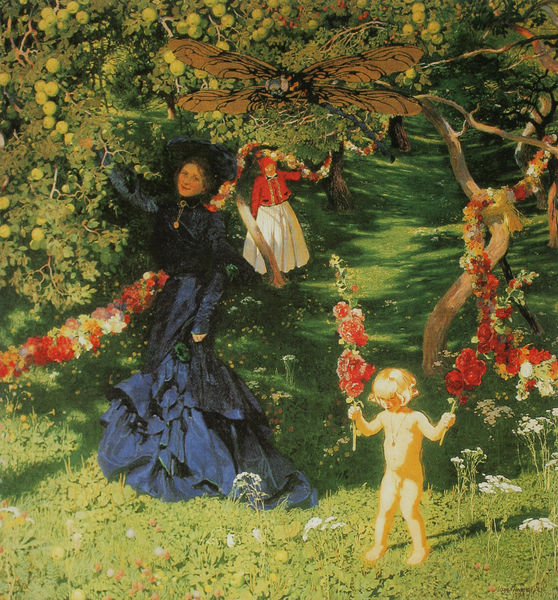
Titel: Der seltsame Garten
Künstler: Joseph Mehoffer
Standort: Warschau
Institution: Muzeum Narodowe
Schlagwörter: akt, baum, blau, blätter, flügel, gemälde, nackt, schatten, weiß, bäume, frauen, gelb, grün, impressionismus, landschaft, menschen, mädchen, äste, blume, blumen, braun, frau, hut, kleid, licht, blüte, blüten, dame, gras, obst, park, rasen, rosen, rot, tier, weg, wiese, fest, symbolismus, blond, porträt, ast, natur, stamm, zweige, sonne, drei, kind, girlande, pflanzen, brosche, locken, wald, kinder, frucht, früchte, garten, apfel, lächeln, orangen, pflücken, äpfel, orang, sommer, warm, farben, kette, sonnenlicht, weis, stämme, jugendstil, impressionistisch, junge, rüschen, blumenwiese, frühling, surrealismus, leuchten, blühen, spiel, paradies, bub, zweig, groß, wld, kranz, schmetterling, girlanden, pfingstrosen, geäst, märchen, schatte, blumenkranz, obstbäume, apfelbaum, blumengirlande, blumenranken, lich, insekt, libelle, wiesenblumen, schtten, waldweg, obstbaum, zitronen, falter, blumengesteck, malven, surrealistisch, kid, grilanden, klaid, stockrosen, äpfek, stockrose, tier+, dinder, lipelle